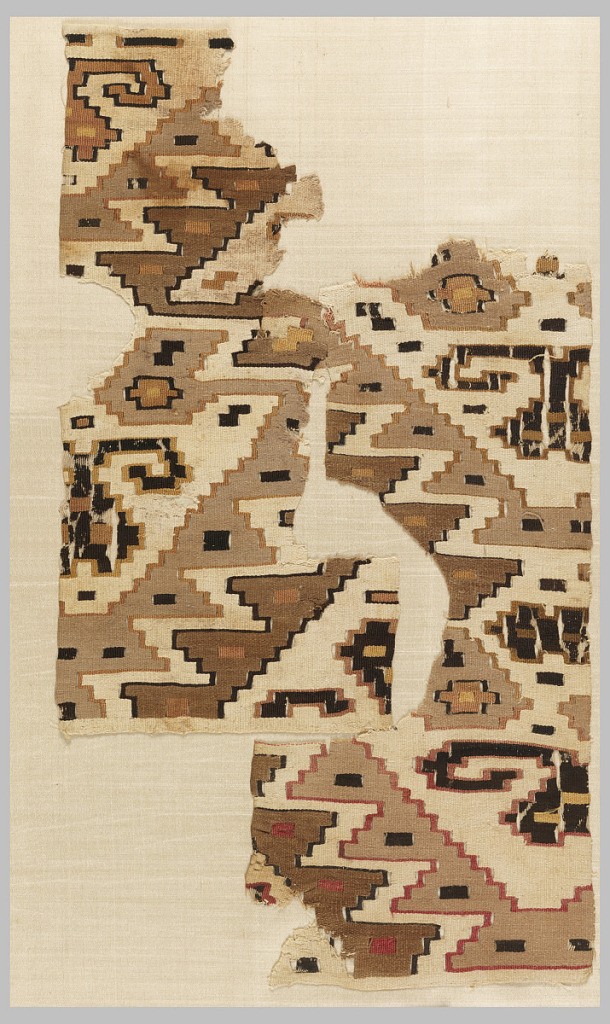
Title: Fragment
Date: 1100
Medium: cotton, wool Technique: slit tapestry
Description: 1947-49-11: Geometrical designs in tan and red. Motifs are out...;     1947-49-12: Geometric designs in tan and red. Motifs are outli...